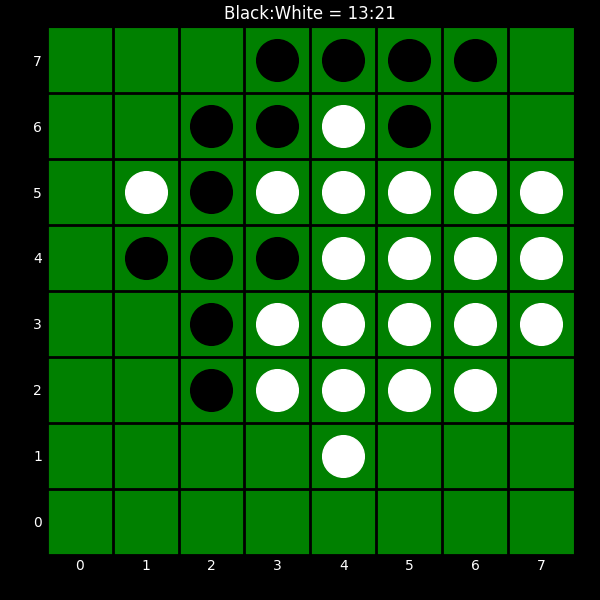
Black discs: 13
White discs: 21